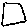
Label: square